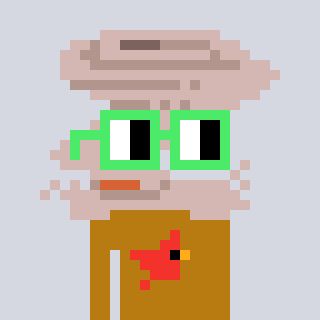
a pixel art character with square light green glasses, a tornado-shaped head and a gold-colored body on a cool background